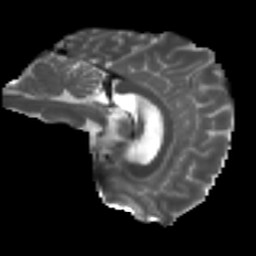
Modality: T2w
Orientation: sagittal
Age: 22
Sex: male
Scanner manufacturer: ge
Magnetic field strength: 3 T
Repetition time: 7.8 s
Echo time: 0.0607 s